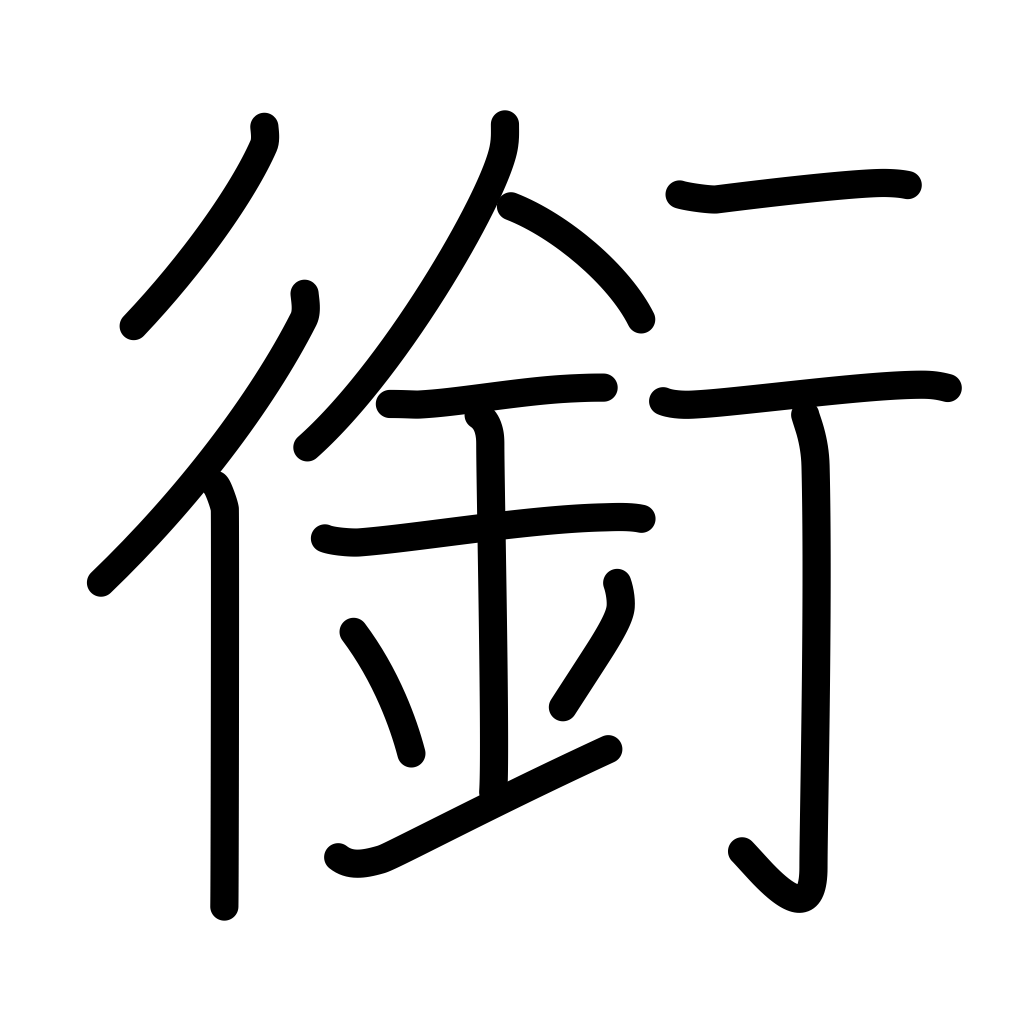
Meaning: horse's bit